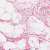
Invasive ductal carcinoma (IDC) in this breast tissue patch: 0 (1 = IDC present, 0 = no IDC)